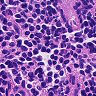
Metastatic tissue present: no